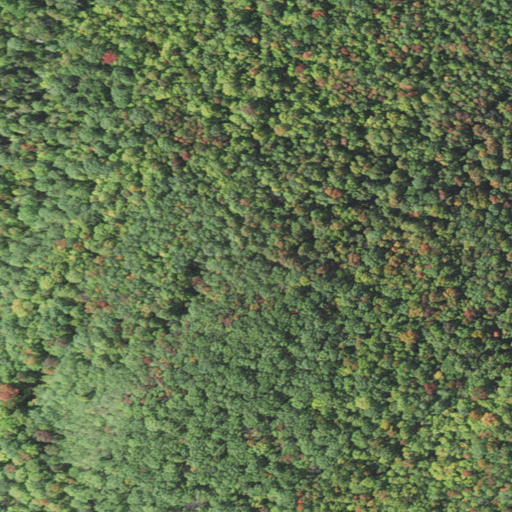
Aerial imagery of mountain in Vermont named Badger Mountain containing deciduous forest, mixed forest, and evergreen forest